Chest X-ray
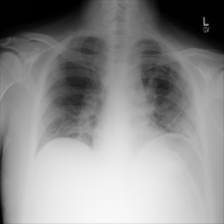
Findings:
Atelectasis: negative
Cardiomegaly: negative
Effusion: negative
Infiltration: positive
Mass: negative
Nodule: negative
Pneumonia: negative
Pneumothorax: negative
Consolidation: negative
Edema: negative
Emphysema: negative
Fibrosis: negative
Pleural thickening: negative
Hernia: negative